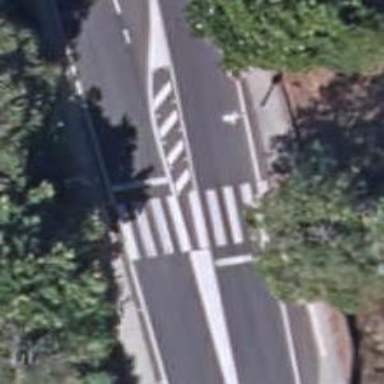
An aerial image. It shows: Uncontrolled zebra crossing on the road.